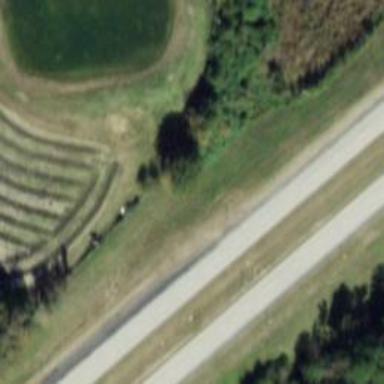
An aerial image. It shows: Dual carriageway expressway classified as trunk highway.